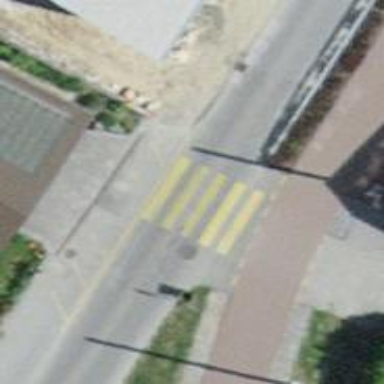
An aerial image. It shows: Uncontrolled zebra crossing on the road.